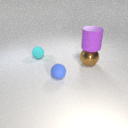
small blue rubber sphere to the right of small cyan rubber sphere